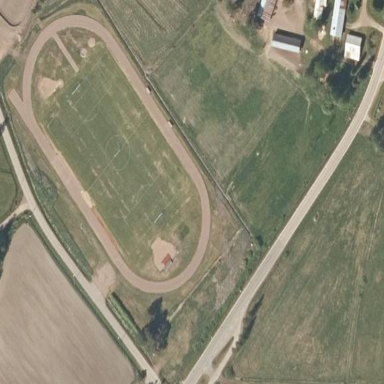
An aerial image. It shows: Athletic track located in leisure land area.